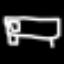
Label: bed